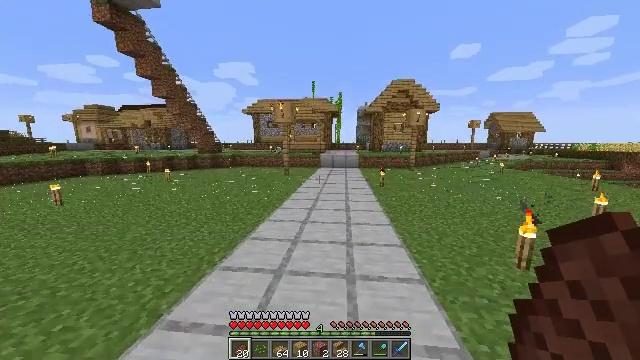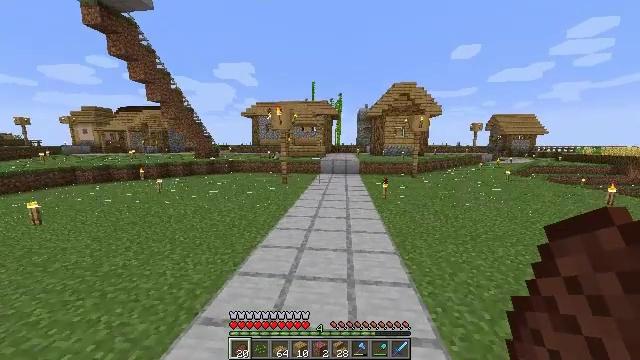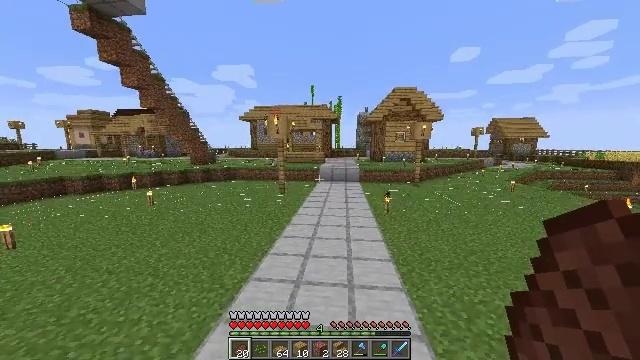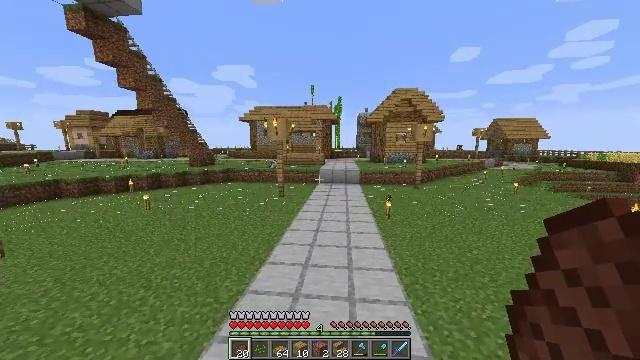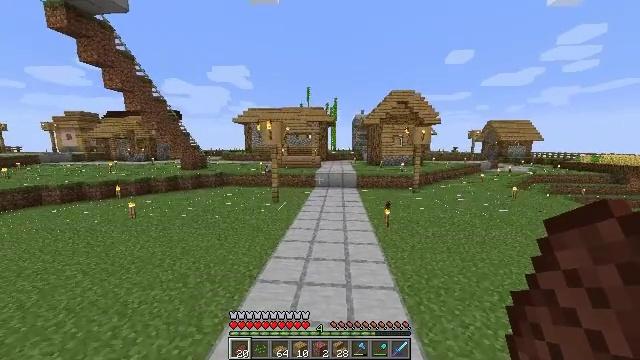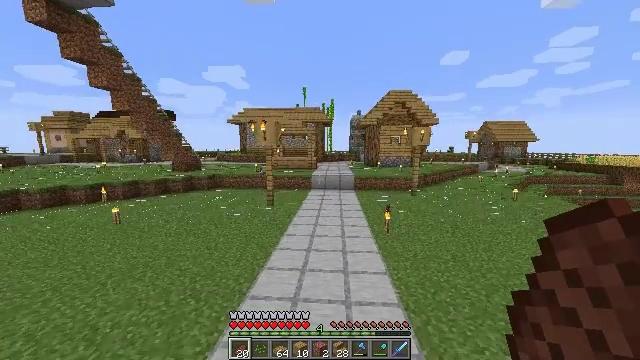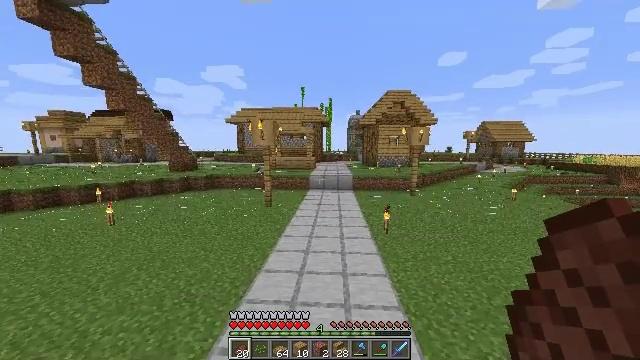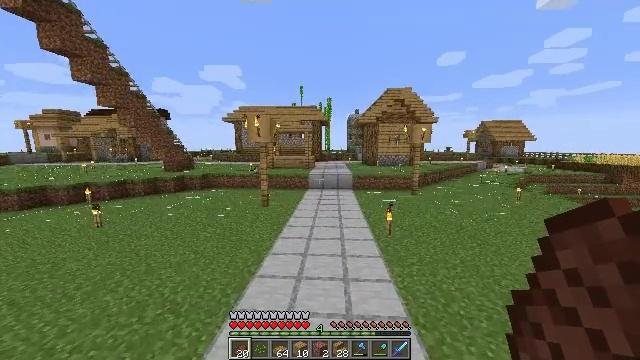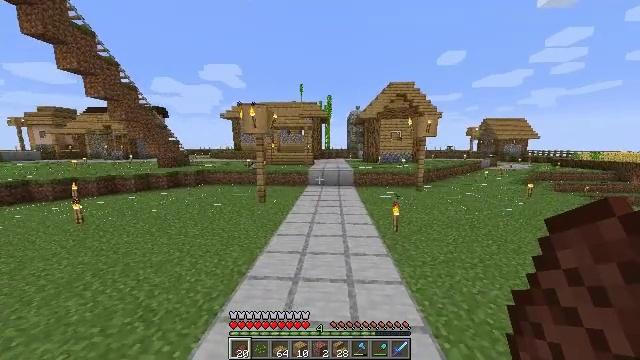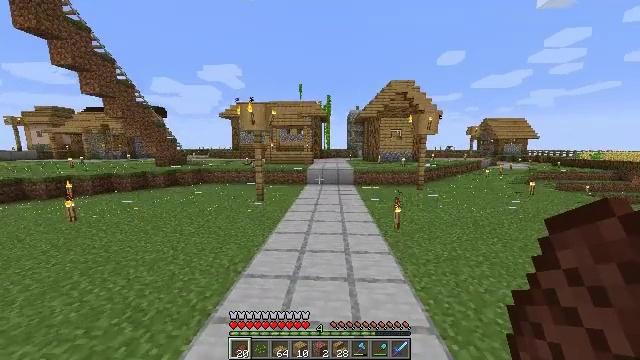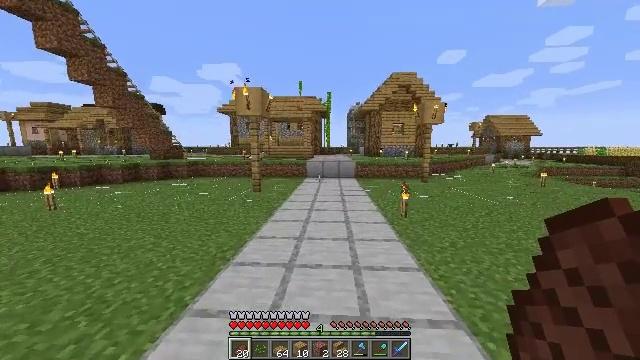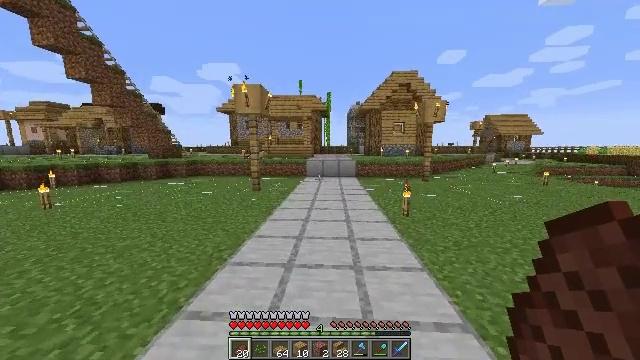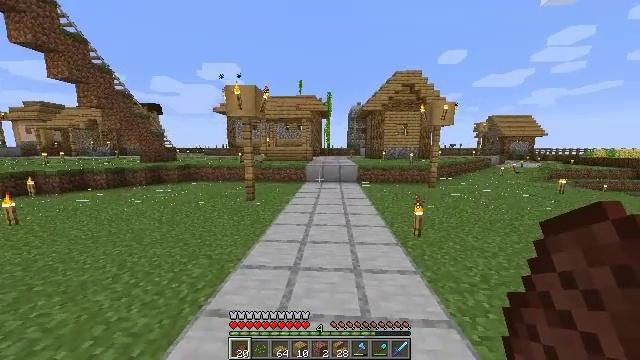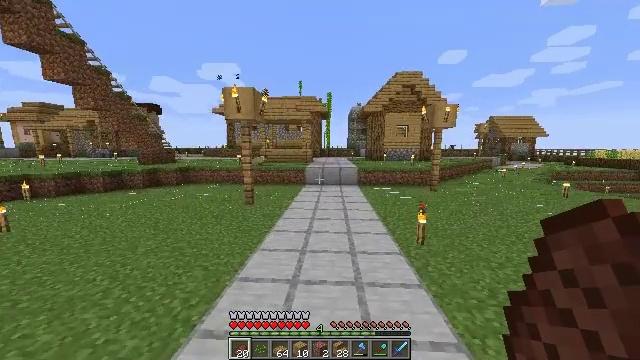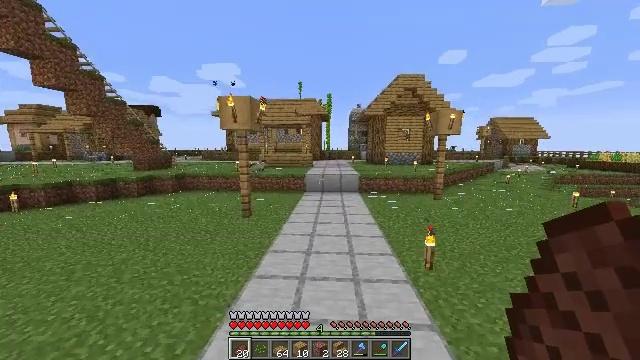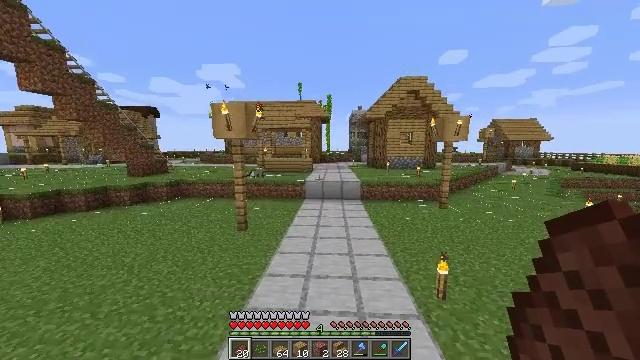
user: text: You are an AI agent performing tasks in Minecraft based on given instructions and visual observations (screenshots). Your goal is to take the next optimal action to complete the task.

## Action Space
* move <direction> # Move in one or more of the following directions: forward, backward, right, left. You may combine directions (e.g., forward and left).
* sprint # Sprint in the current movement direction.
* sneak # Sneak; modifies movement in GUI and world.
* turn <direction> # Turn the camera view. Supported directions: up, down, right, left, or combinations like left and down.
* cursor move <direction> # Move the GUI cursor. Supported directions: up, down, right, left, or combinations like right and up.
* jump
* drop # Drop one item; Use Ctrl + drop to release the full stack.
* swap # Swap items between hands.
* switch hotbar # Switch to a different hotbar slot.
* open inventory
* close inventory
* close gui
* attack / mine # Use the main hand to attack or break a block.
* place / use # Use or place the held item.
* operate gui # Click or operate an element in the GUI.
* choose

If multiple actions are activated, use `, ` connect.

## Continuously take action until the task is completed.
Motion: motion action
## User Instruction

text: Smelt some clay in the furnace to produce a brick.
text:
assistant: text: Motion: move forward, sprint, jump
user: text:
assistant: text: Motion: move forward, sprint, jump
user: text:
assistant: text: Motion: move forward, sprint, jump
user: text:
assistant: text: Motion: move forward, turn right, jump
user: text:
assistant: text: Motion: move forward, jump
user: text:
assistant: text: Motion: move forward, jump
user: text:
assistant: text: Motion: move forward, jump
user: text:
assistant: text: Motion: move forward, jump
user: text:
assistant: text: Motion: move forward, jump
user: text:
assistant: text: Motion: move forward, jump
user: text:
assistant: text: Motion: move forward, jump
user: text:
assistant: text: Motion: move forward, sprint, jump
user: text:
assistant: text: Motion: move forward, sprint, jump
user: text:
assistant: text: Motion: move forward, sprint, jump
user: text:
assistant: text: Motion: move forward, jump
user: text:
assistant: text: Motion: move forward, jump
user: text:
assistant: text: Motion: move forward, jump
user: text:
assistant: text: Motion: move forward, jump
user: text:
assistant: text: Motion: move forward, jump
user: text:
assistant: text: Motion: move forward, jump
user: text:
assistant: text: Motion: move forward, jump
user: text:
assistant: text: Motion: move forward, jump
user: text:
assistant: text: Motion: move forward, sprint, jump
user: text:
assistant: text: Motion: move forward, sprint, jump
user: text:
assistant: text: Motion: move forward, sprint, turn right, jump
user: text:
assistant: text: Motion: move forward, sprint, jump
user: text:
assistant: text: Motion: move forward, jump
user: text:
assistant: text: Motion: move forward, jump
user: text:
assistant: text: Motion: move forward, jump
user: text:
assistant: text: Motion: move forward, jump